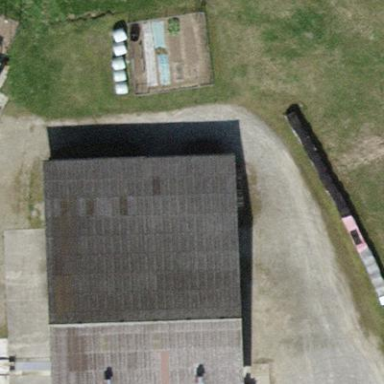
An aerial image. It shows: Farm auxiliary building with gabled roof.